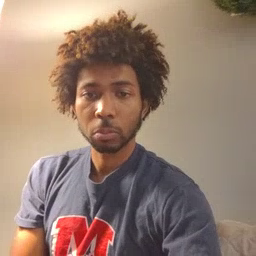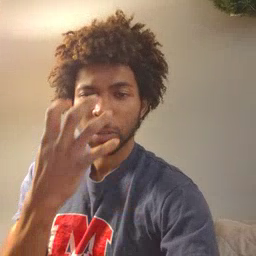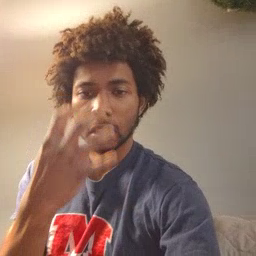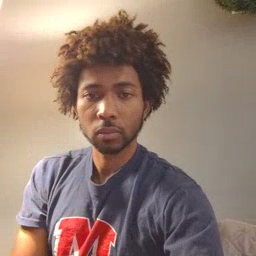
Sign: mad